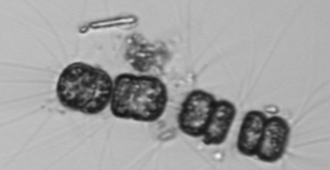
Label: Thalassiosira